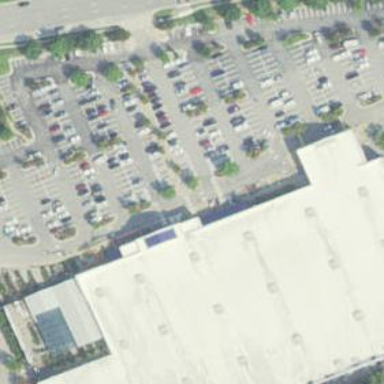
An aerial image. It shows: Commercial building.